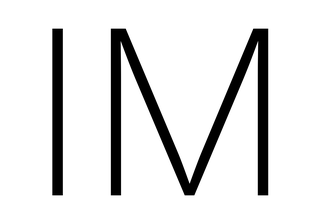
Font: Inter_ExtraLight